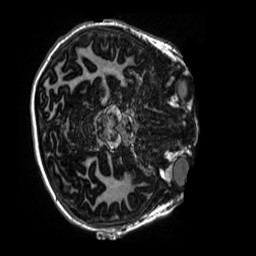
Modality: MP2RAGE
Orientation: axial
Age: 9
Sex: female
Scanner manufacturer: siemens
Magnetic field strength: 3 T
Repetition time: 4 s
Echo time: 0.00303 s